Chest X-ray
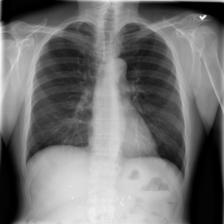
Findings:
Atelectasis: negative
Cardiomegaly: negative
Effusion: negative
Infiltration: positive
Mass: negative
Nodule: negative
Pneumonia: negative
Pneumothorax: negative
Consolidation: negative
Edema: negative
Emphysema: negative
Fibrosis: negative
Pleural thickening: negative
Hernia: negative